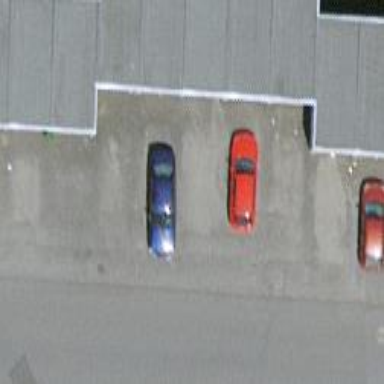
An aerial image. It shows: Group of garages.